Aerial crown-view tile of a tropical tree (Barro Colorado Island, Panama), acquired 20241112:
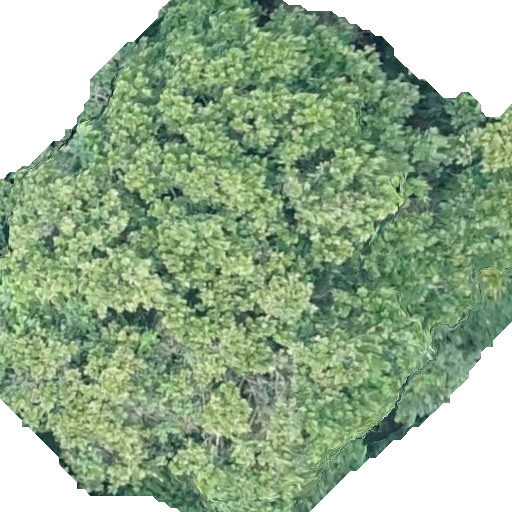
Species: Anacardium excelsum
GBIF accepted scientific name: Anacardium excelsum
Crown area: 377.342 m²